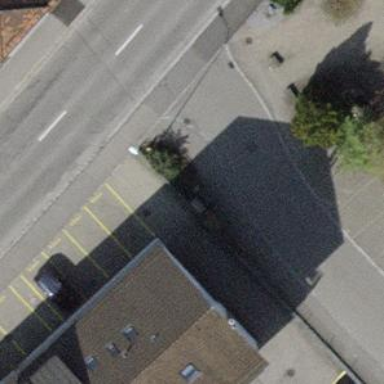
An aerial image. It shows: Street cabinet.